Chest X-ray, AP view. Patient: 50 years old, sex M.
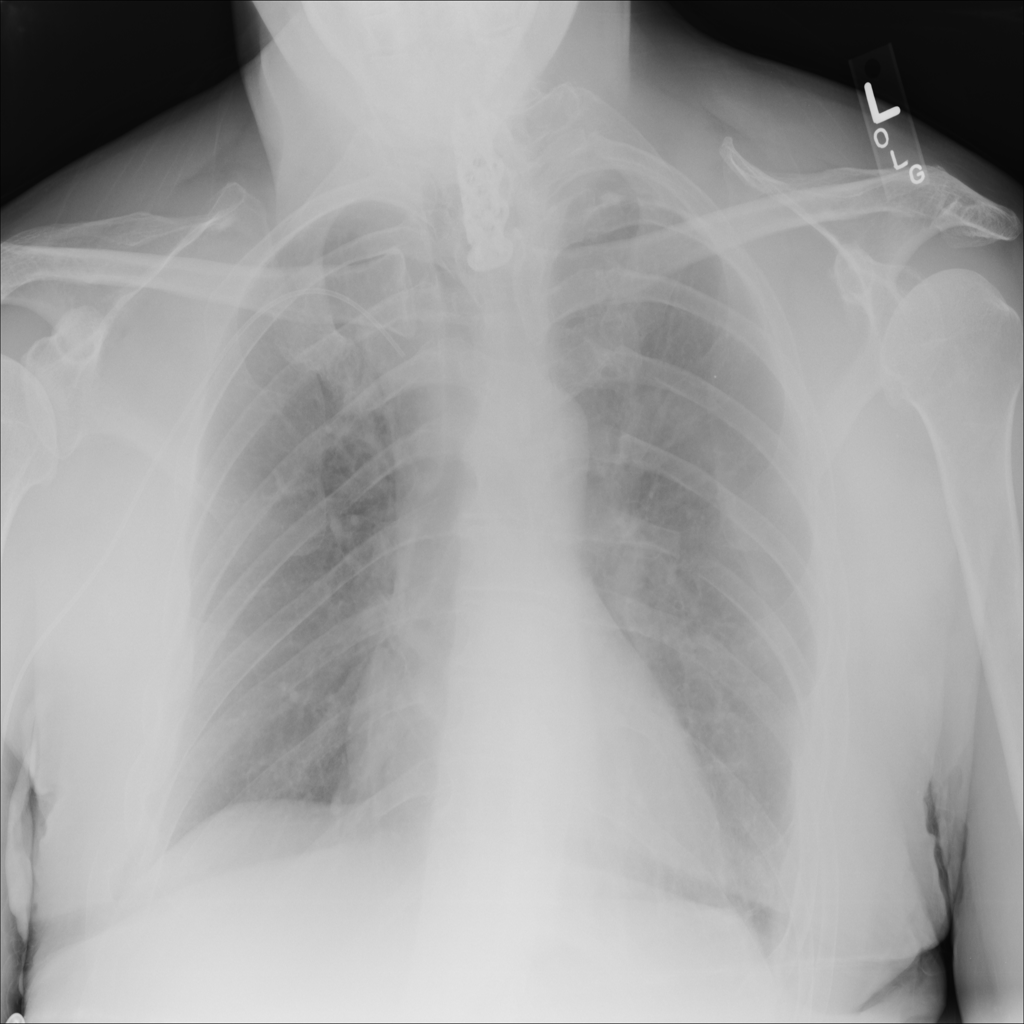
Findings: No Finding